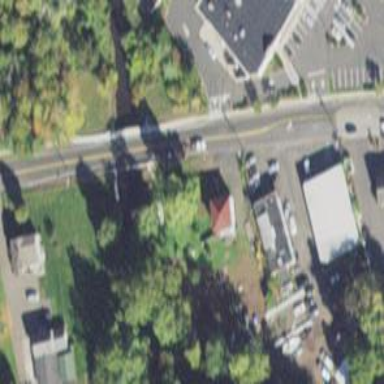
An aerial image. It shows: Tertiary road with bridge and sidewalk on the left.